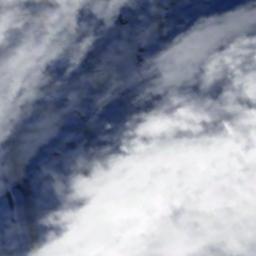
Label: cloud